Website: bh-photo
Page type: newsletter-management
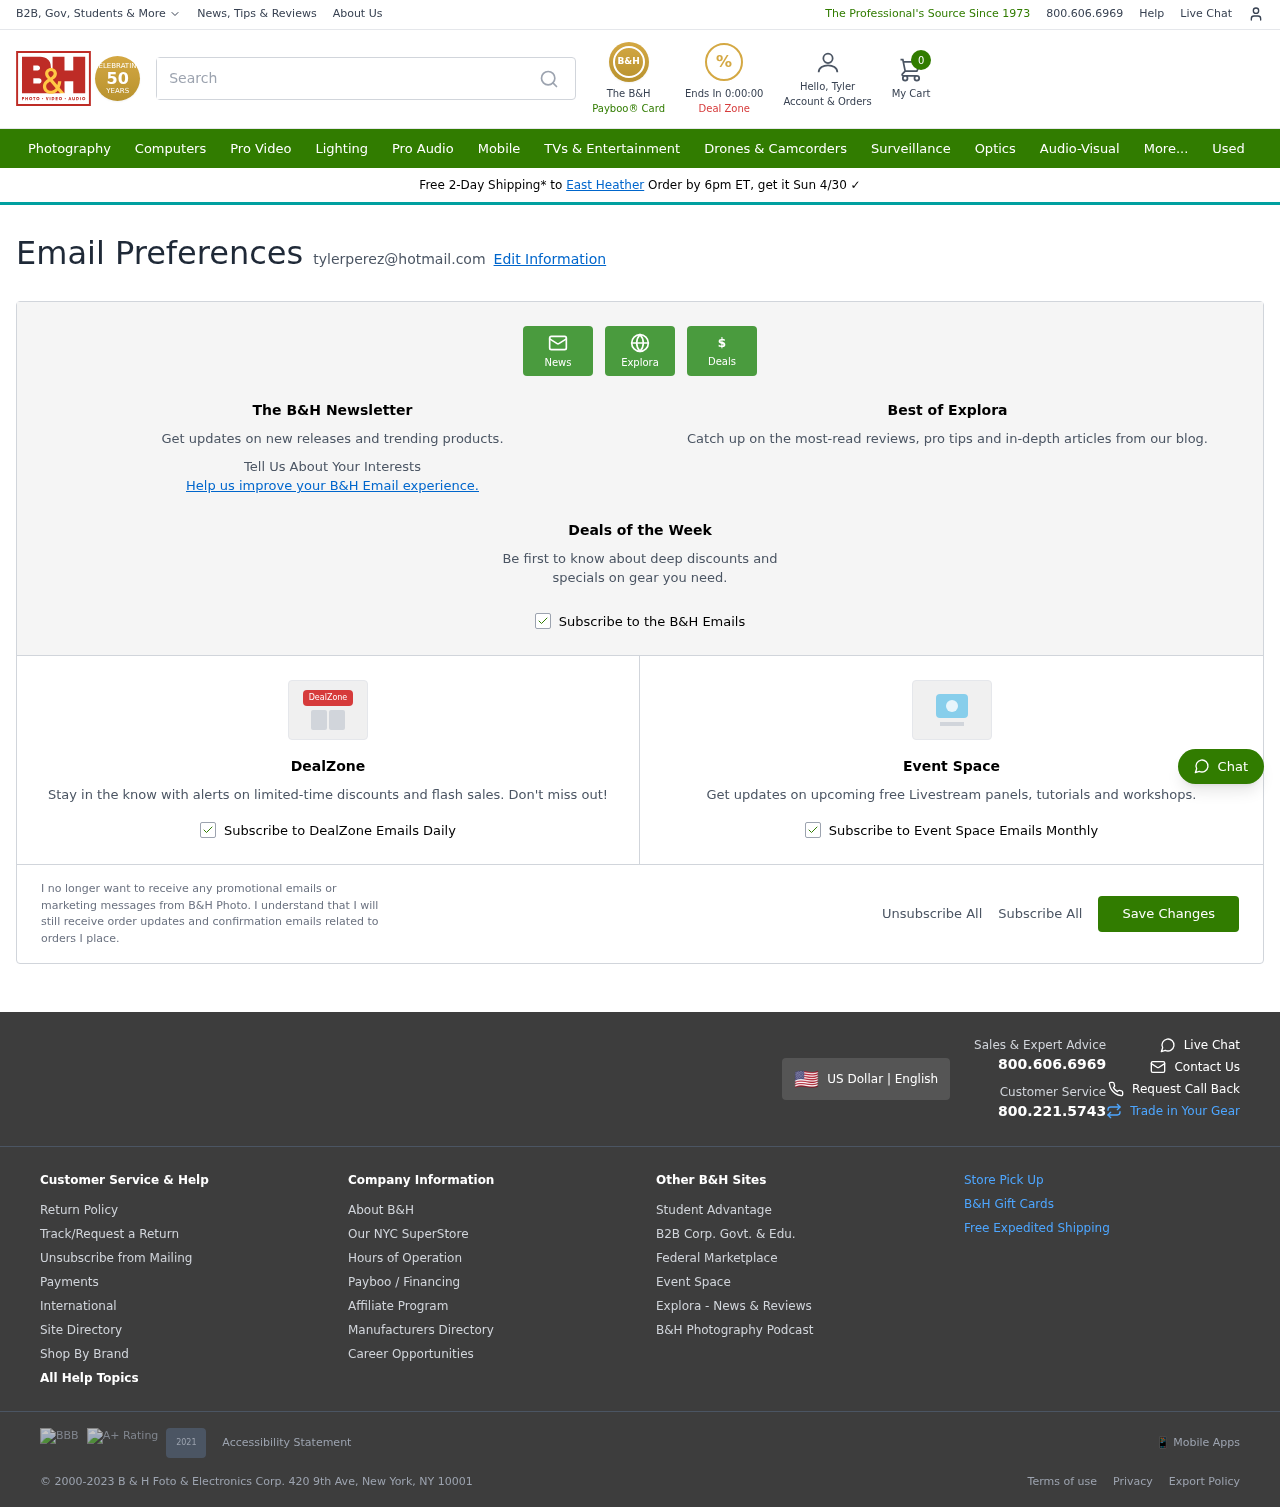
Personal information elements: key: PII_CITY
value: East Heather
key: PII_EMAIL
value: tylerperez@hotmail.com
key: PII_FIRSTNAME
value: Tyler
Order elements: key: ORDER_DEAL_END
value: Ends In 0:00:00
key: ORDER_NUM_ITEMS
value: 0
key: ORDER_DELIVERY_DATE
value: Sun 4/30
Search elements: key: HEADER_SEARCH
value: Search